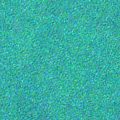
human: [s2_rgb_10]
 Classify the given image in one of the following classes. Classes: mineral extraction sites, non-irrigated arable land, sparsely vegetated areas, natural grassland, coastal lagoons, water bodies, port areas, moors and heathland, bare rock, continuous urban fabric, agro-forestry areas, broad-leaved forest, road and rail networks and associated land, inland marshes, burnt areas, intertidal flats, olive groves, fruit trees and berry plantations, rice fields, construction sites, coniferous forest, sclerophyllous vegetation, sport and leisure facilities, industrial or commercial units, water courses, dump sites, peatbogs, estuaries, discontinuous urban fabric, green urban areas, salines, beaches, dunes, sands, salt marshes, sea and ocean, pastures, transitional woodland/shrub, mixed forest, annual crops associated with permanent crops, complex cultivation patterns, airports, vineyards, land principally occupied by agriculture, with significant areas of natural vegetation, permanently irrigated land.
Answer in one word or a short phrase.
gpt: sea and ocean